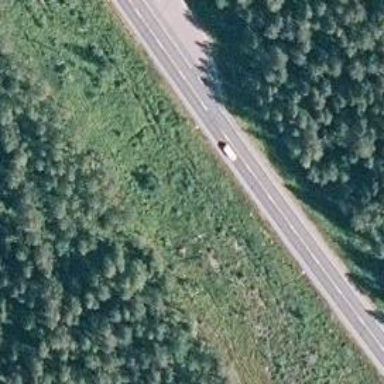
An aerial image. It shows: Asphalt trunk highway.